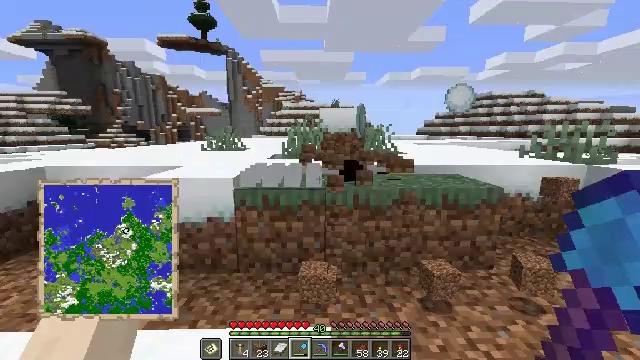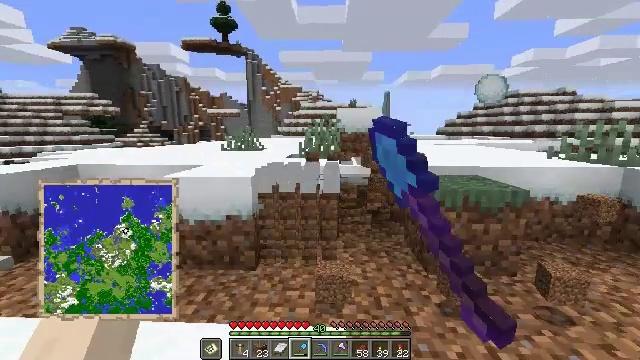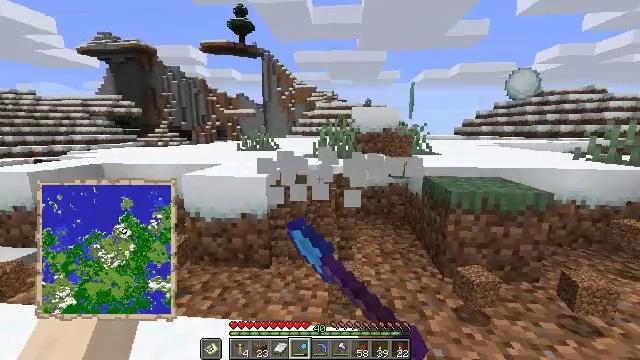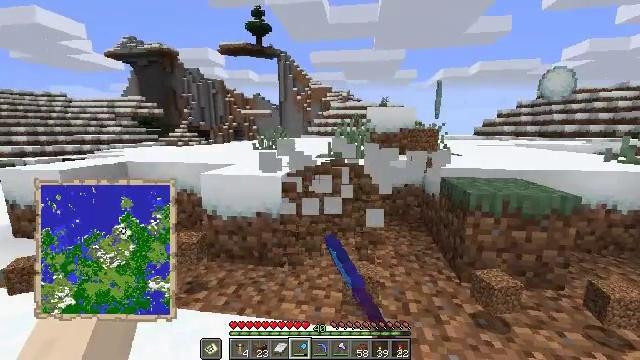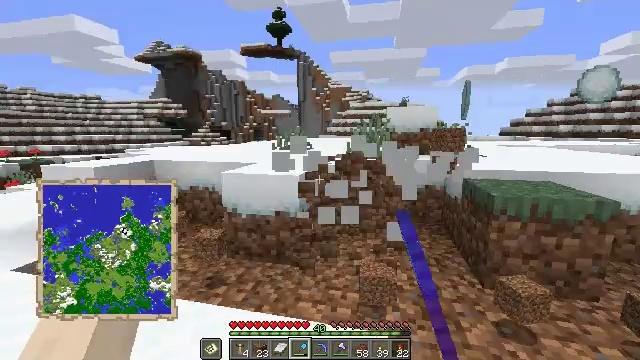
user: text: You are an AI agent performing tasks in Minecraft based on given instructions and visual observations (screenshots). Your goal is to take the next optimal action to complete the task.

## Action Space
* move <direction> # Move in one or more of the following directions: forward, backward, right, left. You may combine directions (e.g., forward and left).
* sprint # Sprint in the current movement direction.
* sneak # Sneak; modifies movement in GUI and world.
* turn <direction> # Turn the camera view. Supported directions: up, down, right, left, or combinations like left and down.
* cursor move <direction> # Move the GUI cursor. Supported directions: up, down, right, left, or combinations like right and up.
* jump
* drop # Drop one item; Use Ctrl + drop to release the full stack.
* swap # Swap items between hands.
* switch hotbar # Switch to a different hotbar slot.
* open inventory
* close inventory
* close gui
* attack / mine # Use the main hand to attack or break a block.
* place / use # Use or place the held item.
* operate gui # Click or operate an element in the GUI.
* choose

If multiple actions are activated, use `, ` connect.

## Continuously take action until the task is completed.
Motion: motion action
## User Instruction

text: Gather snow with a shovel.
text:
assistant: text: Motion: turn left, attack / mine
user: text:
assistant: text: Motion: turn left, attack / mine
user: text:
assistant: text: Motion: turn left, attack / mine
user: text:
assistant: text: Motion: turn left, attack / mine
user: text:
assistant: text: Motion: attack / mine